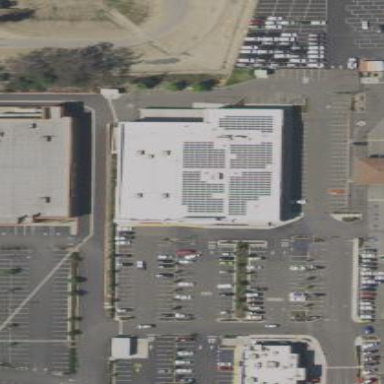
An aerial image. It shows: Commercial building.